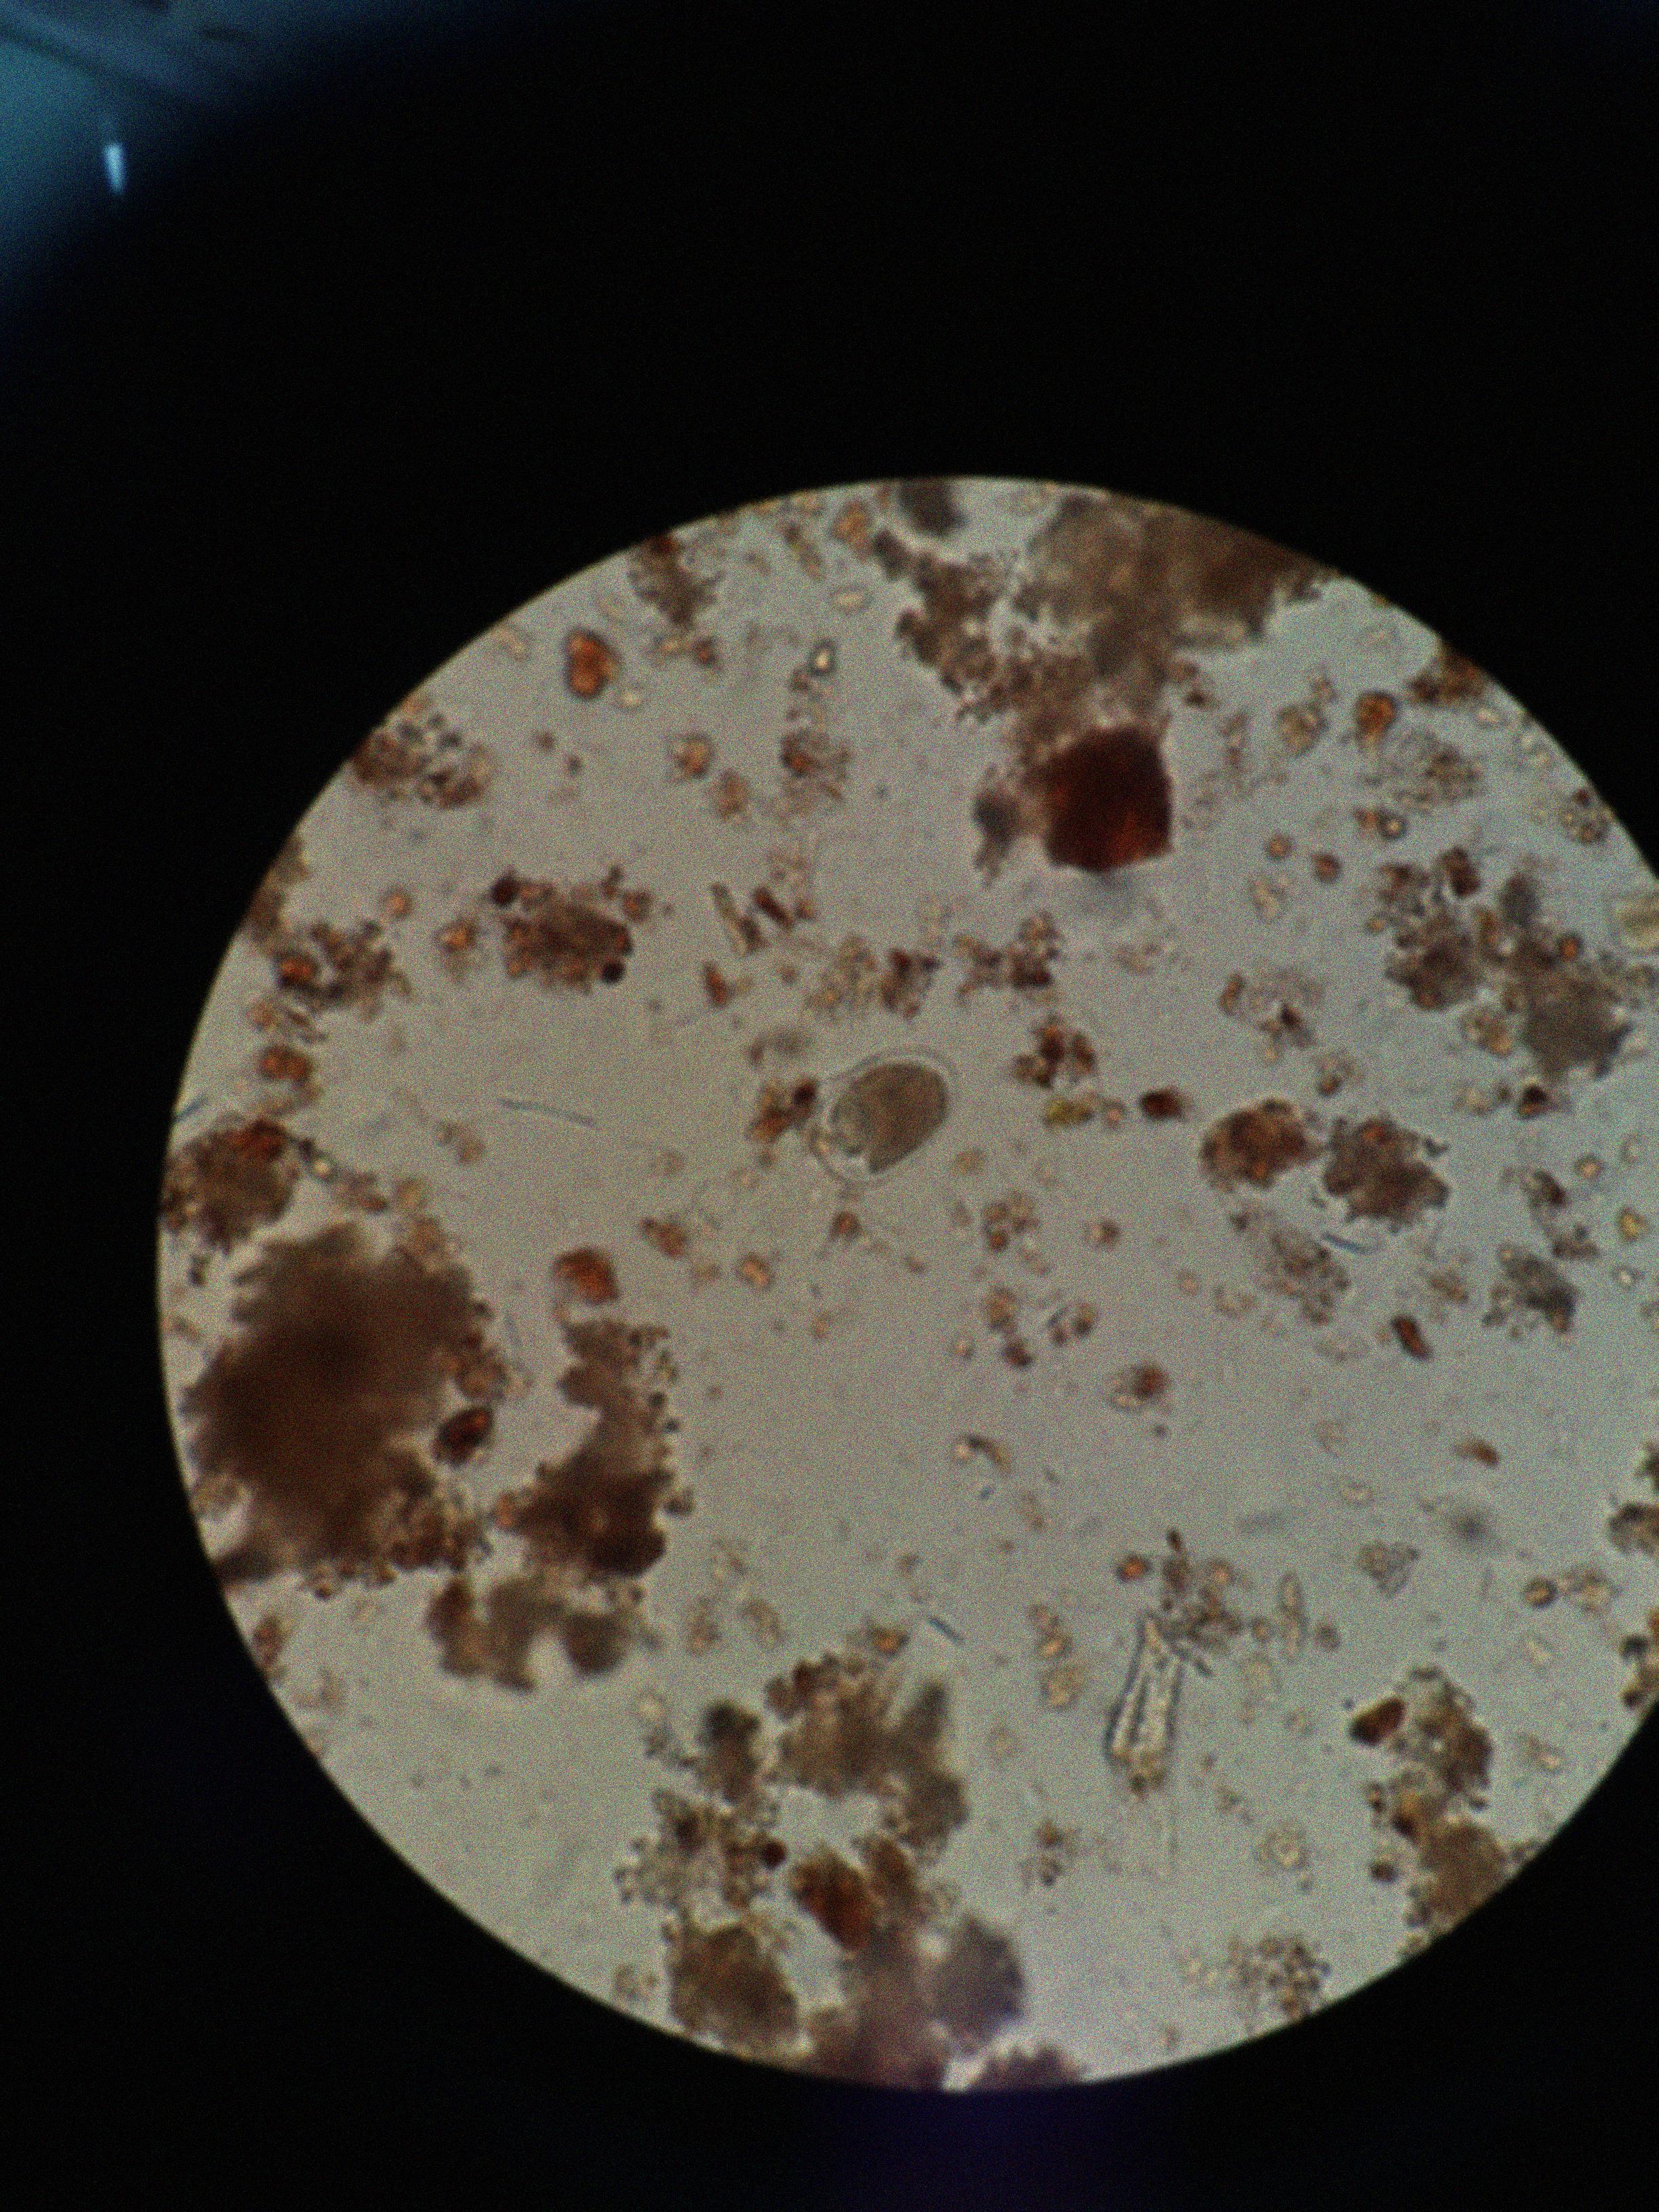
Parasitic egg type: Hookworm egg